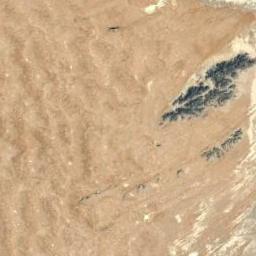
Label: desert